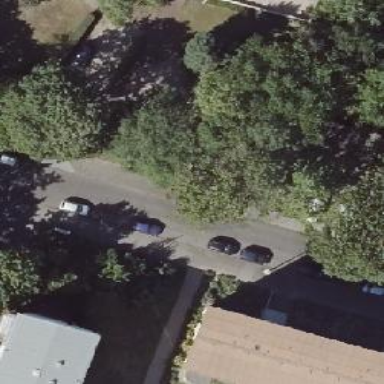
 featuring sidewalks on both sides and parking lane on the right."